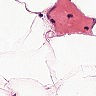
Metastatic tissue present: no